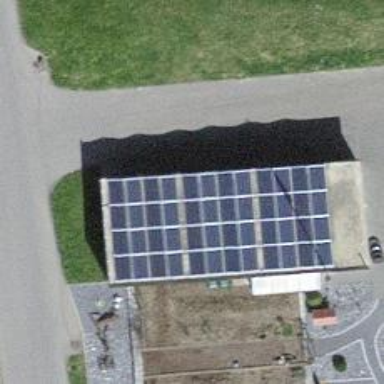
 consisting of solar photovoltaic panels."